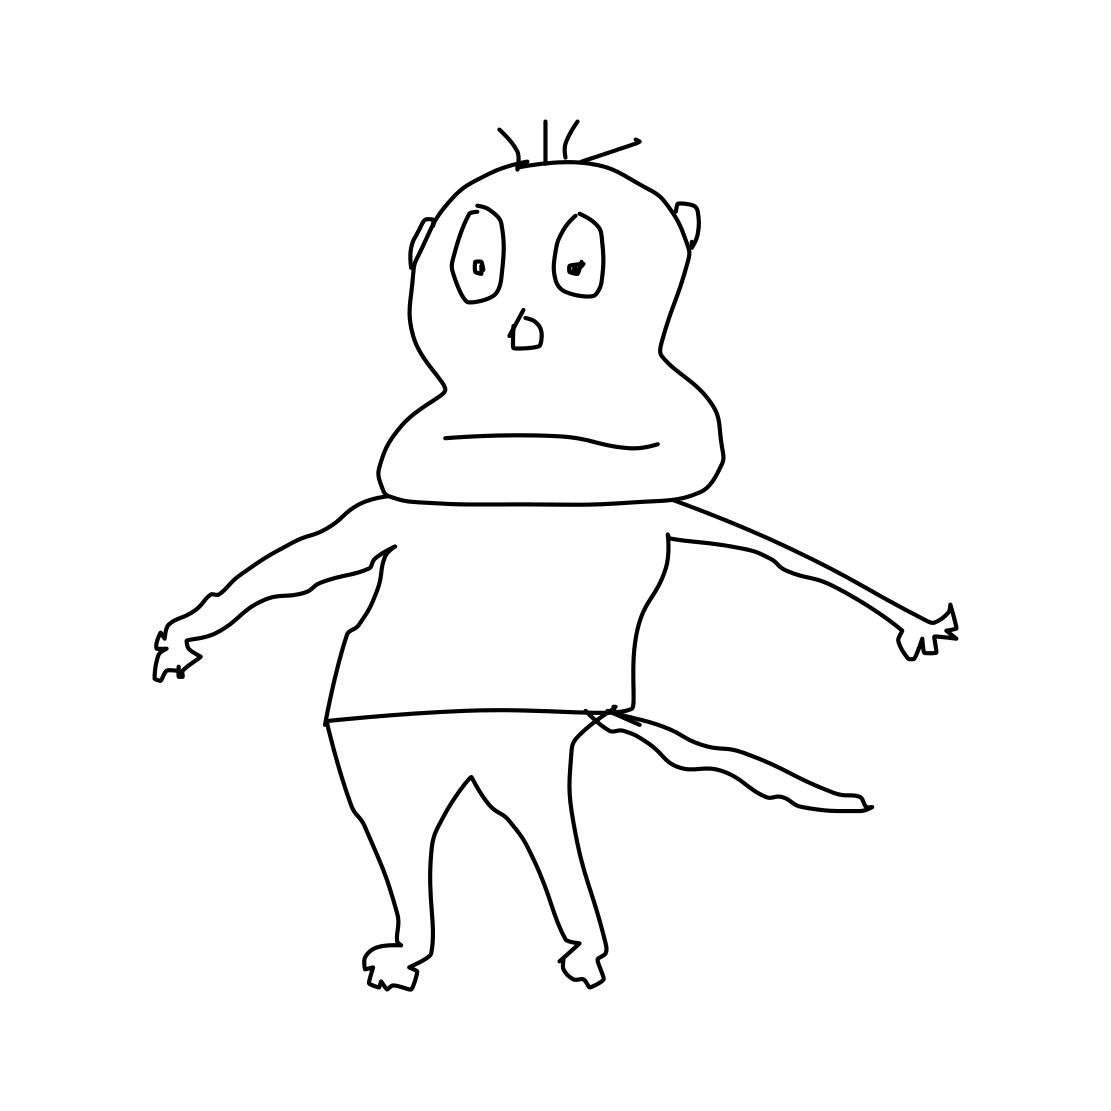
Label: monkey